Current action and preconditions to check: trajectory_clear

Your task: For each precondition in the list above, predict whether it will hold at this action.

Consider the current scene as observed from the mobile robot's camera, and analyze the predicted future states of all dynamic agents (e.g., people, animals, vehicles, or any moving entities) within the NEXT SECOND.

IMPORTANT: Only answer "very likely" if you are absolutely certain—based on strong, clear evidence—that a dynamic agent will violate the precondition in the predicted future state. Do NOT answer "very likely" for unlikely, ambiguous, or low-probability risks.

Ask yourself for each precondition: Is there a high probability, with clear and convincing evidence, that the predicted future states of any dynamic agent will interfere with the predicted future state of the currently executing action within the NEXT SECOND, causing that precondition to fail?

Assess the risk level based on these predictions. Use "likely" or "very likely" if motions create a clear risk of interference.

Use "neutral" or "improbable" if agents are nearby but their predicted paths are clearly diverging or non-conflicting.

Failure Risk Categories: "very improbable", "improbable", "neutral", "likely", "very likely"

Answer Format: Output ONLY the probability_of_failure value from these categories: "very improbable", "improbable", "neutral", "likely", "very likely"

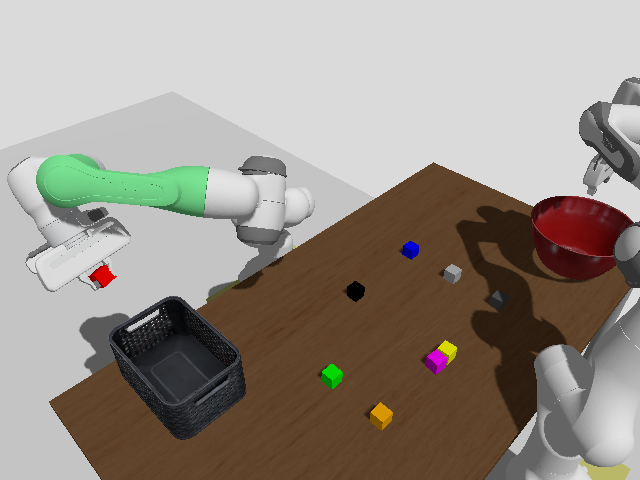

Answer: very improbable